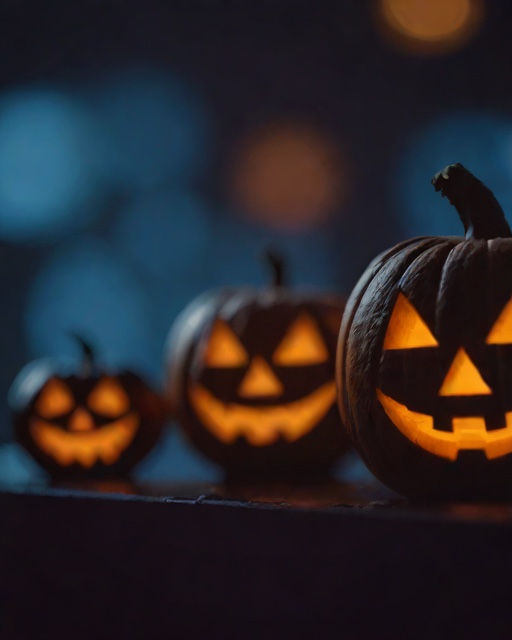
Category: Halloween